Question: I'm updating my existing app to include support for Apple Watch (at this stage just handling of notifications), however when I archive my app and try to submit it to the app store for review I continually get this error.
I've tried playing around with the build settings and I've also tried googling the error, however I can't figure out what the issue is.
Does anyone have any ideas or has anyone come across this issue too?

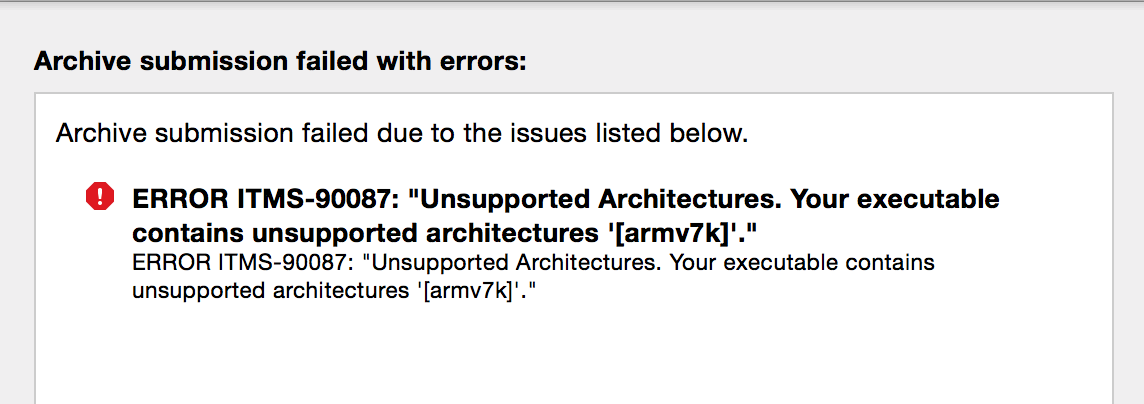
Answer: You cannot submit an app for review using a beta version of Xcode.
Following today's Apple Watch official release, Apple updated Xcode to version 6.2 which in theory should allow submitting apps that contain Watch extensions. However I just tried to submit my app that includes support for Watch using the new Xcode, and got the same error. I hope this will be fixed sometime soon on the ItunesConnect site.